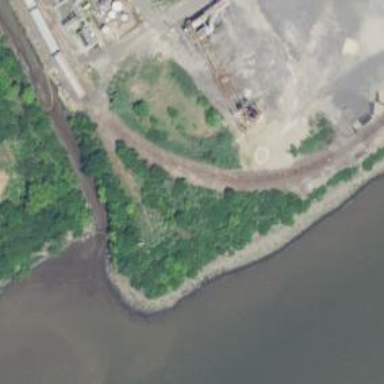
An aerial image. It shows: Rail spur service.